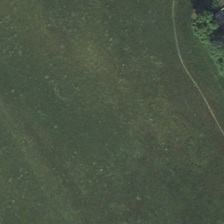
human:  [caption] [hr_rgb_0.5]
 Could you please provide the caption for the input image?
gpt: part of meadow in it while with some moss green plants in side .

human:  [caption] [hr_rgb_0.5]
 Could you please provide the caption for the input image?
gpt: a arc long line mark om the meadow while with some plants besides .

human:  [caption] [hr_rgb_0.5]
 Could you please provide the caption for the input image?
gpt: is a dark green meadow with a arc long line mark and many light point mark .

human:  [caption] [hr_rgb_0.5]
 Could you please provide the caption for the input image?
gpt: a dark green meadow with some moss green plants besides .

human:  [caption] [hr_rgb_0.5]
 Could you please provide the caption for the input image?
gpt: this is a large piece of green meadow .